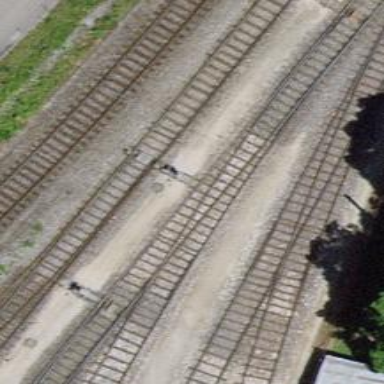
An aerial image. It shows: Railway switch.